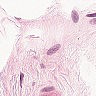
Metastatic tissue present: no